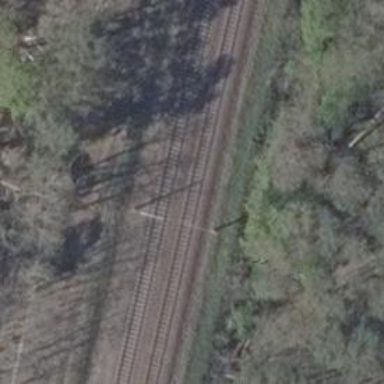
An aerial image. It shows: Milestone along the railway with catenary mast.